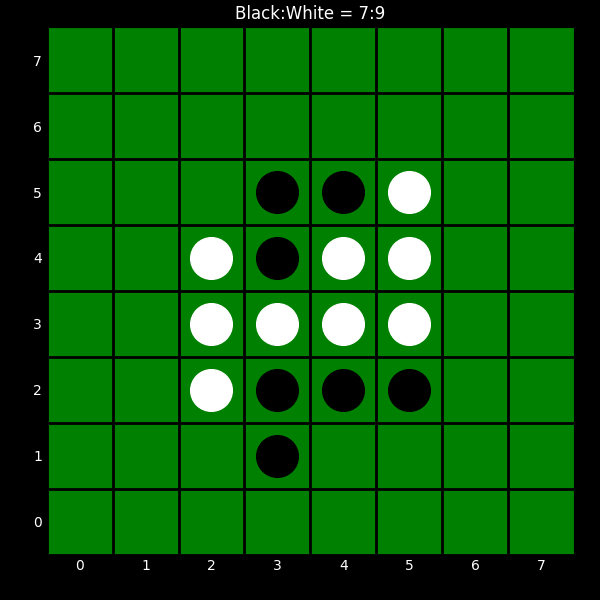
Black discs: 7
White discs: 9